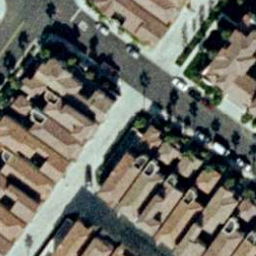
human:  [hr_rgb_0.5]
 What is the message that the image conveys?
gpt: dense residential